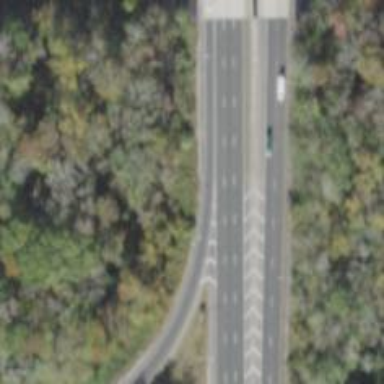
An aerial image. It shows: Motorway junction.